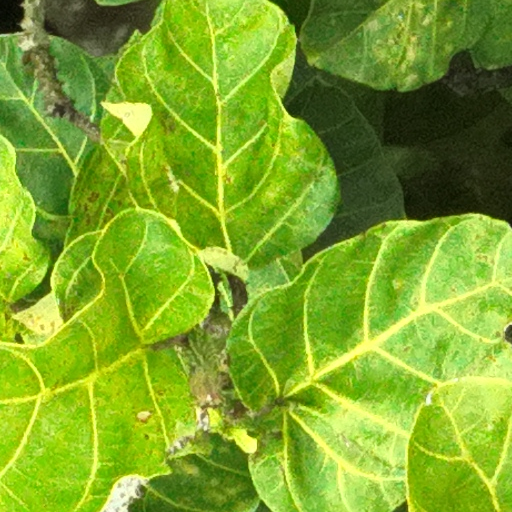
Species: Poulsenia armata
GBIF accepted scientific name: Poulsenia armata
Crown area (m\u00b2): 62.536